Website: apple-inc
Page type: payment
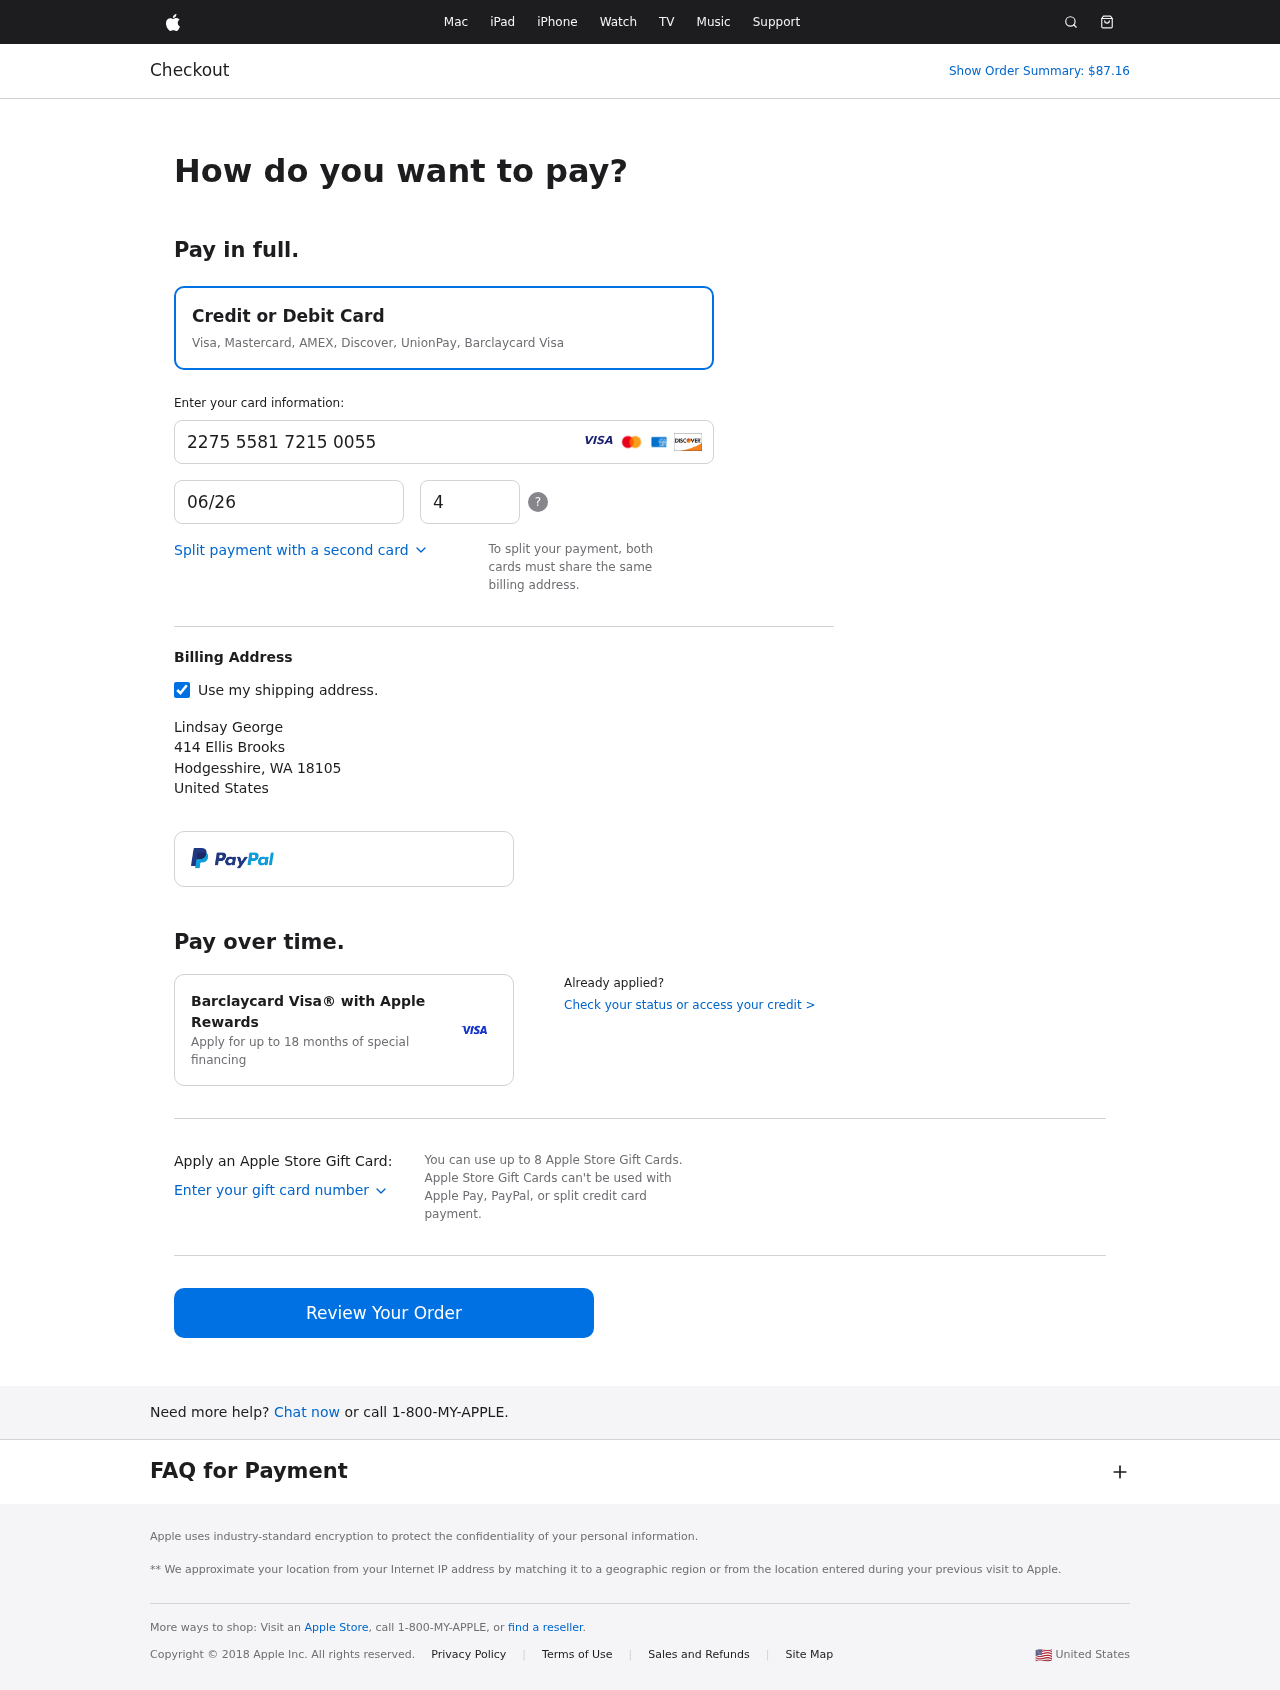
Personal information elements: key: PII_CARD_CVV
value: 484
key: PII_CARD_EXPIRY
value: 06/26
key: PII_CARD_NUMBER
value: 2275 5581 7215 0055
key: PII_CITY
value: Hodgesshire
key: PII_COUNTRY
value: United States
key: PII_FULLNAME
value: Lindsay George
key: PII_POSTCODE
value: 18105
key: PII_STATE_ABBR
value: WA
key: PII_STREET
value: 414 Ellis Brooks
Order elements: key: ORDER_TOTAL
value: Show Order Summary: $87.16